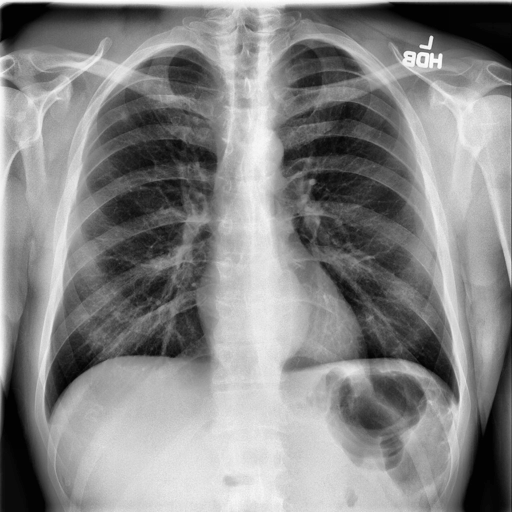
Finding: NORMAL